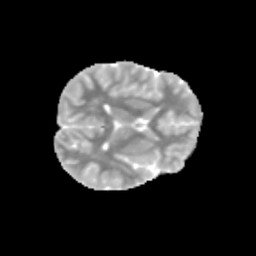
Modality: MD
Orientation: axial
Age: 11
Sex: male
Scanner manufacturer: siemens
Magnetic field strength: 3 T
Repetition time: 3.8 s
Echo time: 0.07 s